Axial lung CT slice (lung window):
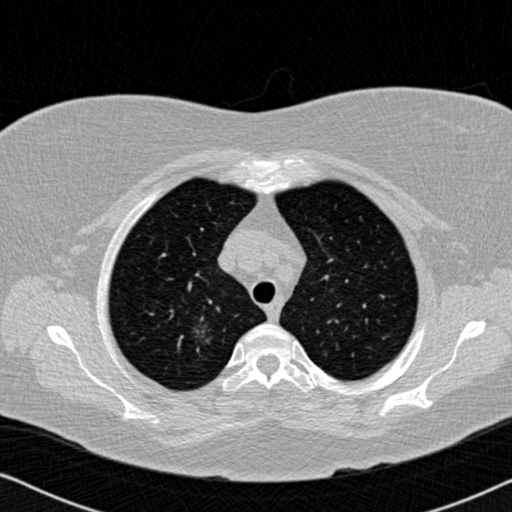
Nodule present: yes
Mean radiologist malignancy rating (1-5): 3